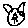
Label: cat